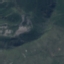
Land use / land cover: HerbaceousVegetation